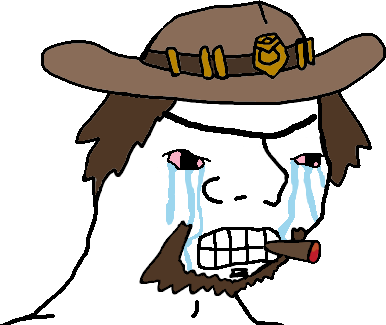
Label: 5_Zoomer